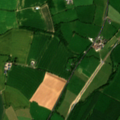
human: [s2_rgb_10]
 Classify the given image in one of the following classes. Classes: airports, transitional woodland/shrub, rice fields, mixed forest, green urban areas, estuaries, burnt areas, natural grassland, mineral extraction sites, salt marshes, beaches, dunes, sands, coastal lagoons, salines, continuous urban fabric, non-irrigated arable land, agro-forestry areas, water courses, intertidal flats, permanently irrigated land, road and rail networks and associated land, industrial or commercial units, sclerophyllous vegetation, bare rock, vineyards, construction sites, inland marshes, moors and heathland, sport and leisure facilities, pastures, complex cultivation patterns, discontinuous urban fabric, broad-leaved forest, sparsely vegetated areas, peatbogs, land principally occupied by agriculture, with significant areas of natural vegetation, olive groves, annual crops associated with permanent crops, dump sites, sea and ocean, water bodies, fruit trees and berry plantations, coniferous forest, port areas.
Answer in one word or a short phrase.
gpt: non-irrigated arable land, pastures